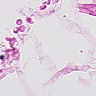
Metastatic tissue present: no